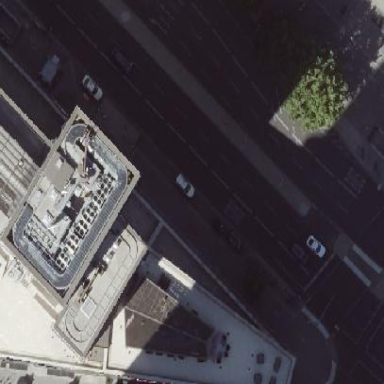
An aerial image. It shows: Commercial building.